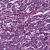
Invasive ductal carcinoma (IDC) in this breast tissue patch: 1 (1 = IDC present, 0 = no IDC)